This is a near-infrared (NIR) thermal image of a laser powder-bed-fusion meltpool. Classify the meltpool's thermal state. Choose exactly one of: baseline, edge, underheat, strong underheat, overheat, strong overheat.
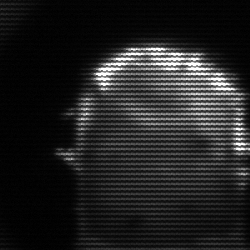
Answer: baseline